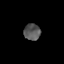
Tissue: skin
Cell type: Epithelial cells
Senescence score: 0.2127
Nuclear area (px): 263
Mean DAPI intensity: 88.266